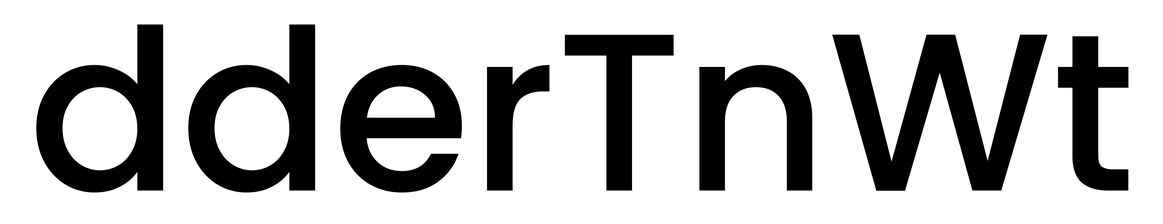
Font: Poppins-Medium